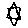
Label: star